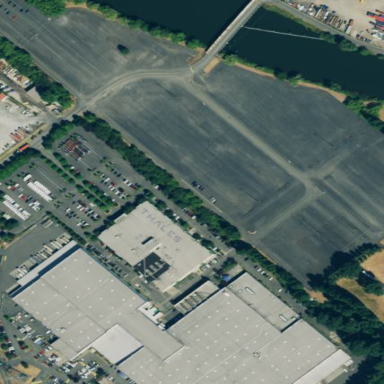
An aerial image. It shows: Warehouse that also serves as post depot.